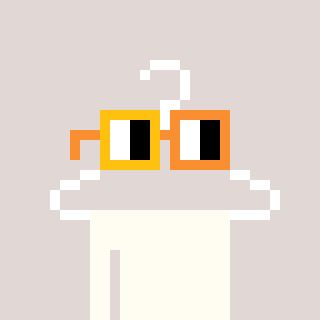
a pixel art character with square yellow and orange glasses, a hanger-shaped head and a rust-colored body on a warm background